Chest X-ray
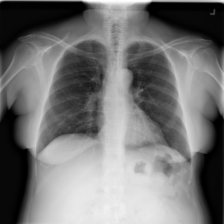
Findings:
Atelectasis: negative
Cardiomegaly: negative
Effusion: negative
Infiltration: negative
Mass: negative
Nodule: negative
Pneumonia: negative
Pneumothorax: negative
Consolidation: negative
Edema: negative
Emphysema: negative
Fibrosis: negative
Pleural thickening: negative
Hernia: negative